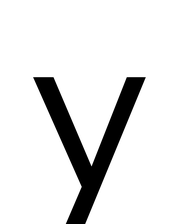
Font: InstrumentSans_Regular